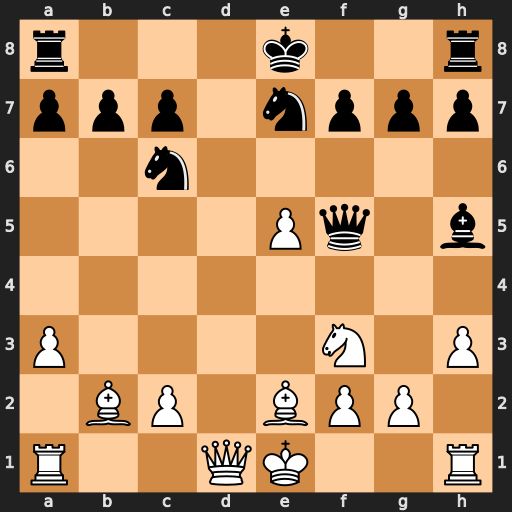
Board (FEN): r3k2r/ppp1nppp/2n5/4Pq1b/8/P4N1P/1BP1BPP1/R2QK2R
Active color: w
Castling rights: KQkq
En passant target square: -
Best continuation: g4 Bxg4 hxg4